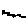
Label: zigzag